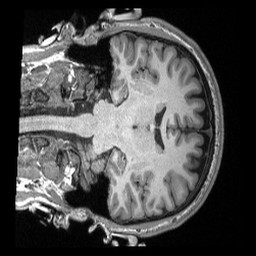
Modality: T1w
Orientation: coronal
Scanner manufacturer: siemens
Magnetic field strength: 3 T
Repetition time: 2.3 s
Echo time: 0.00308 s